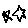
Label: star